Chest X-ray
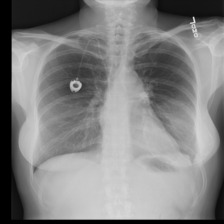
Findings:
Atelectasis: negative
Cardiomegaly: negative
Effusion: negative
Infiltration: positive
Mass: negative
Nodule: negative
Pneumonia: negative
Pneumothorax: negative
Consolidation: negative
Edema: negative
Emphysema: negative
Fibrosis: negative
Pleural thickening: negative
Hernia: negative